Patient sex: M
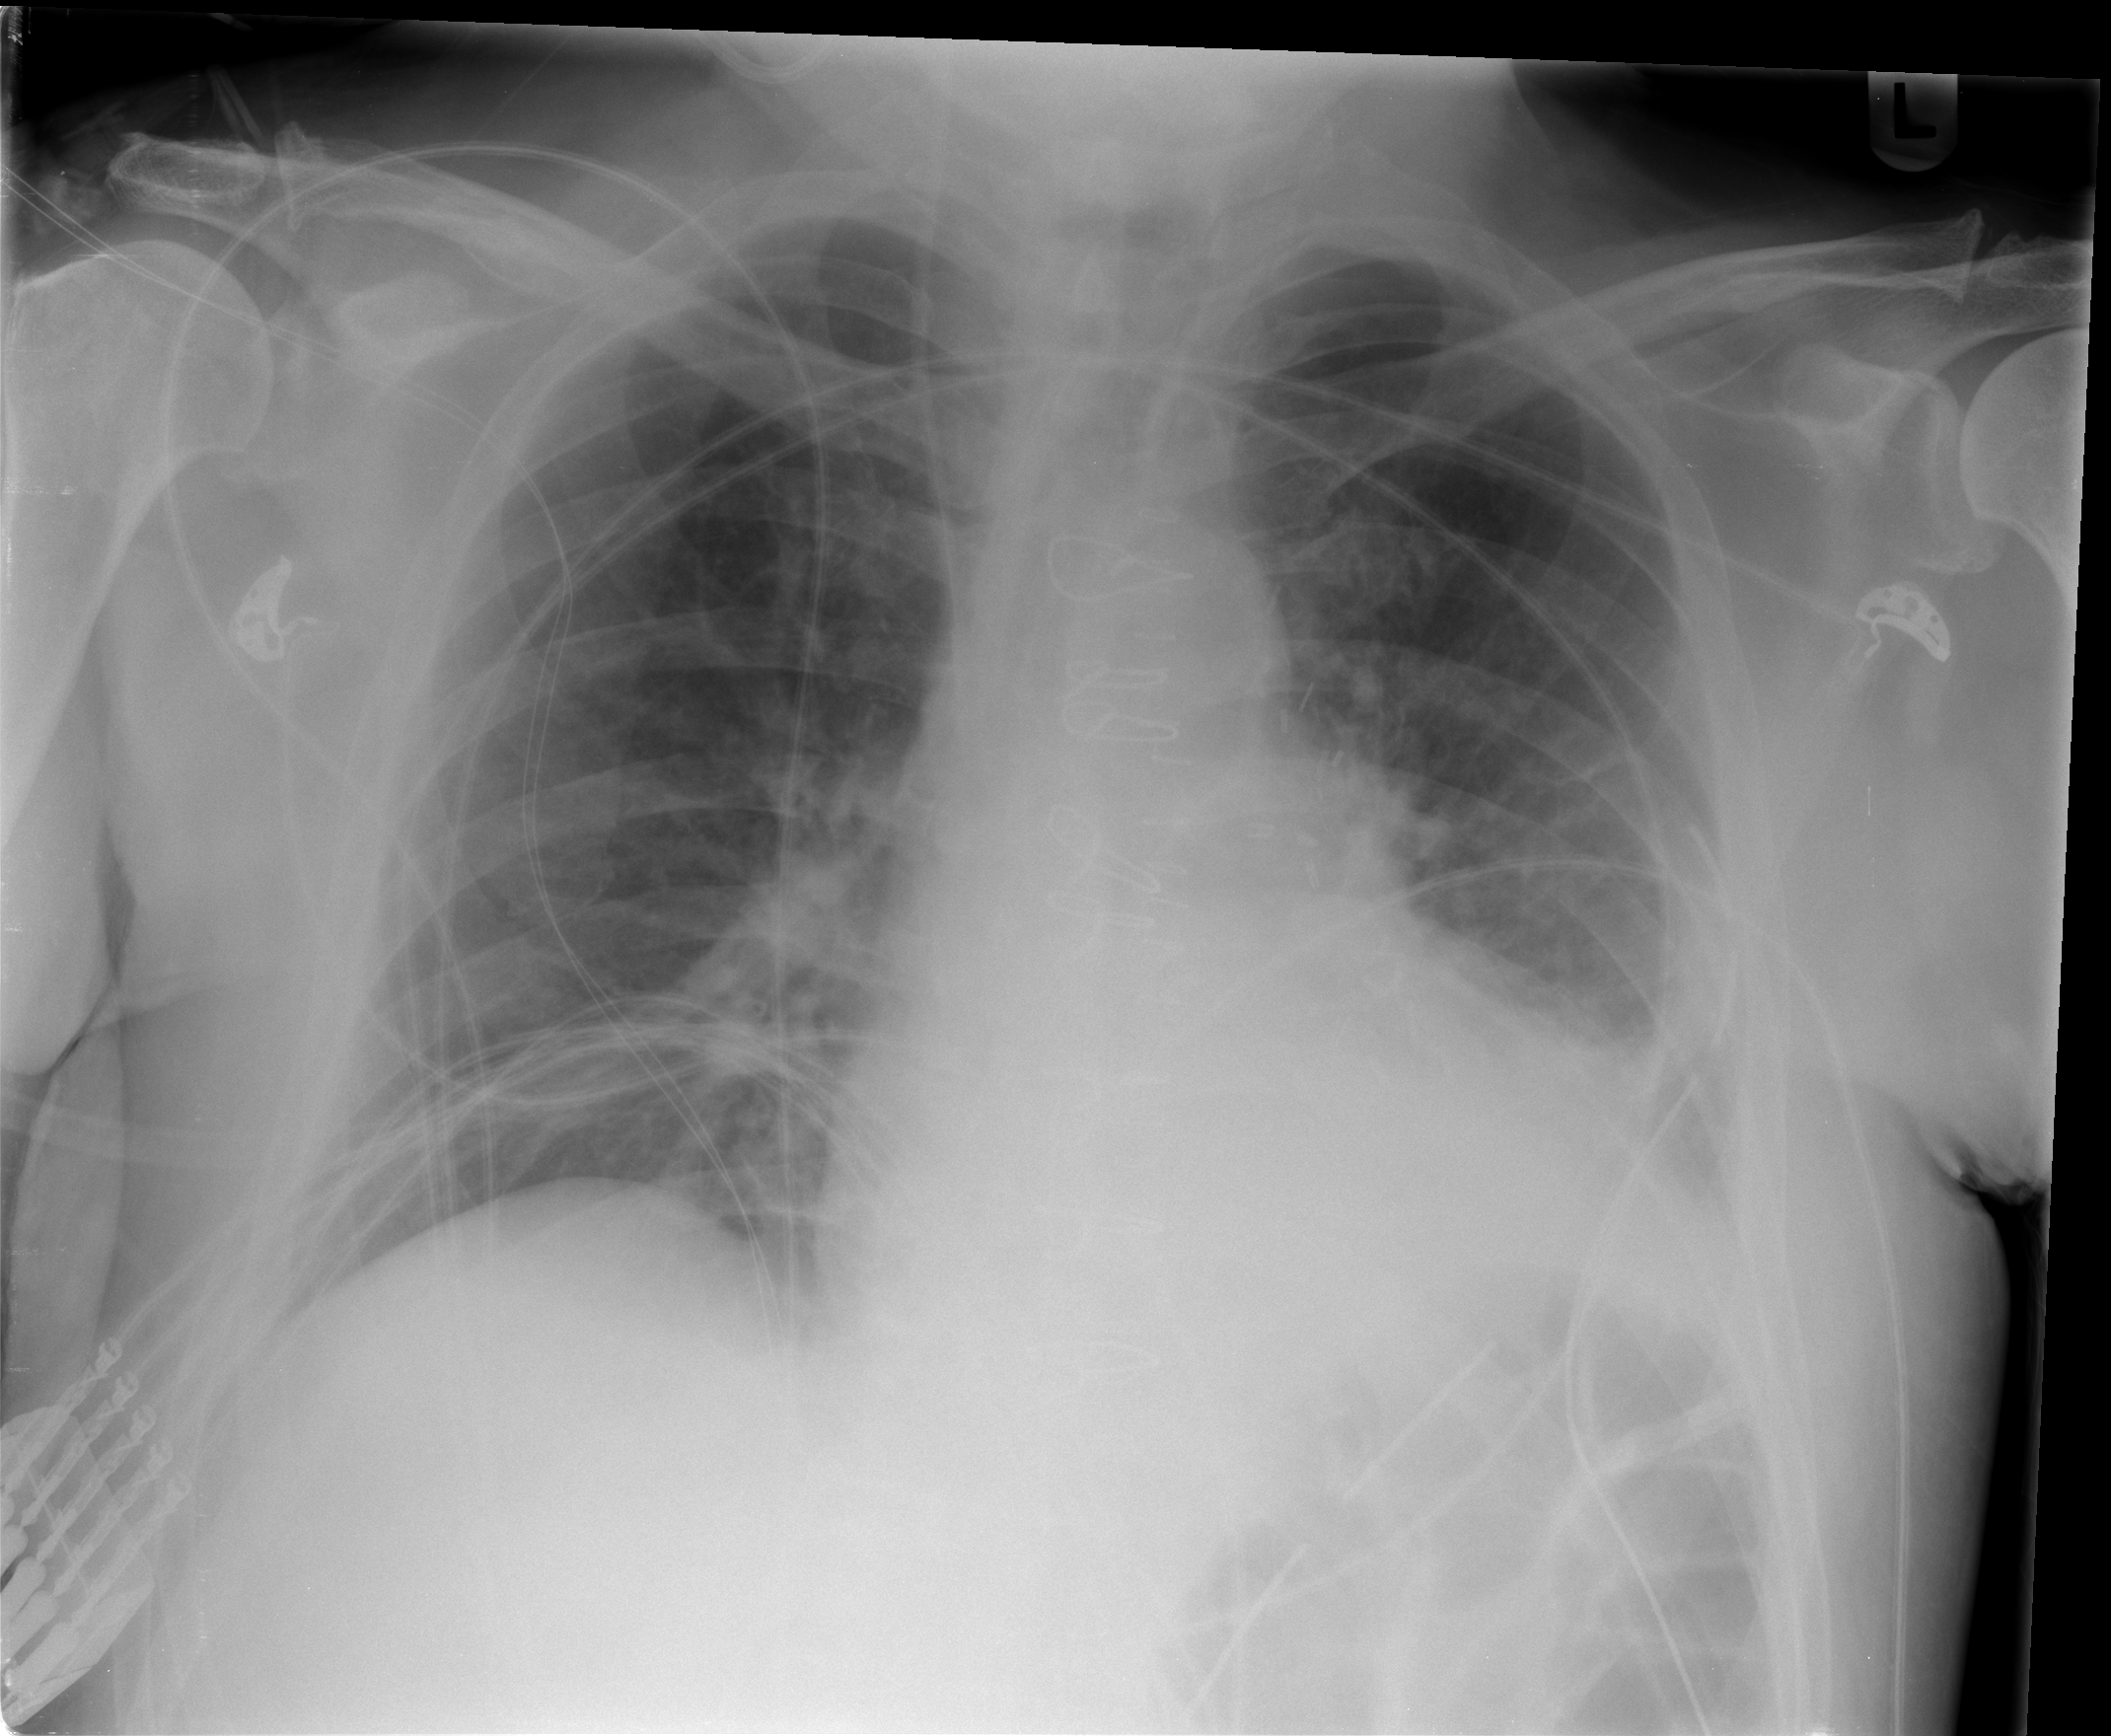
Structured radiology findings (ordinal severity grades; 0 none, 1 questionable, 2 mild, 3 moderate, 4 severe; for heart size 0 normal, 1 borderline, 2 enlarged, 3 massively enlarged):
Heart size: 0
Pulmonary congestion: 2
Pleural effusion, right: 0
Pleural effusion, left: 2
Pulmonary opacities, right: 0
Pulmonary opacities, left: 0
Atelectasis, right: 0
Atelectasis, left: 2